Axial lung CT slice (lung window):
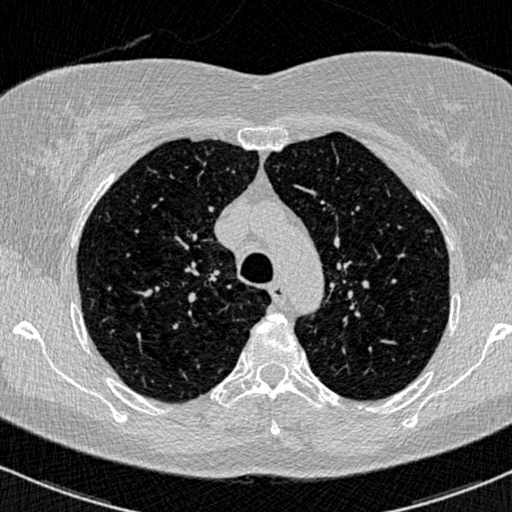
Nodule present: no